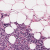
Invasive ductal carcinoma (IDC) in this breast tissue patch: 1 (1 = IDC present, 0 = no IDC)